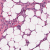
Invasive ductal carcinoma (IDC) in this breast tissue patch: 1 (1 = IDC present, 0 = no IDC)